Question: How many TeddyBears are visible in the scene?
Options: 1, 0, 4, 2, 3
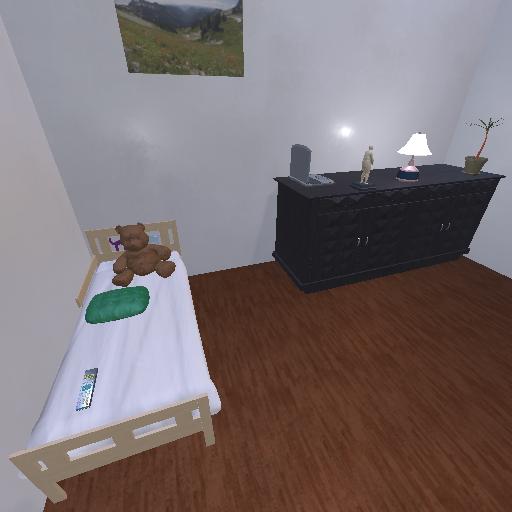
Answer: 1